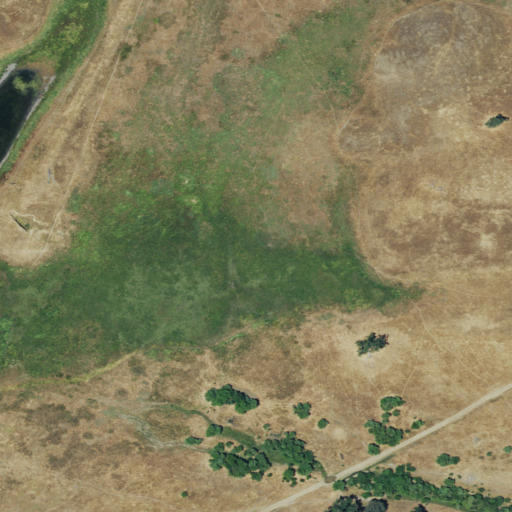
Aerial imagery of valley in California named Las Aguilas Valley containing herbaceous wetlands, grassland, shrub, and mixed forest